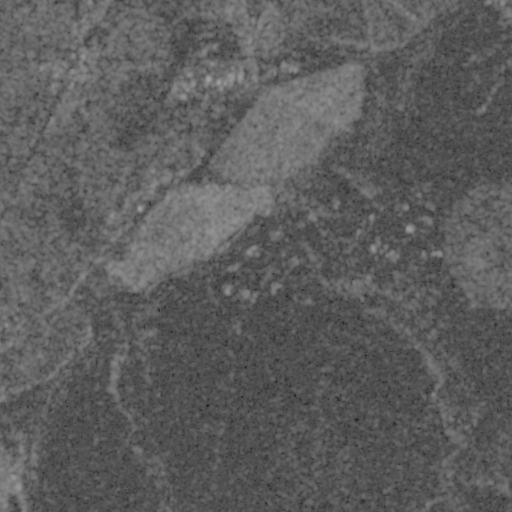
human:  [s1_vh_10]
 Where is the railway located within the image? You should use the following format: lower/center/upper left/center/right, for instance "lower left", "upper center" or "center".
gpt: The railway is located in the left of the image.
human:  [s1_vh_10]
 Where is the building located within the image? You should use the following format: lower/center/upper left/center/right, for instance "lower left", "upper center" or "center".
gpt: There is no building in the image.

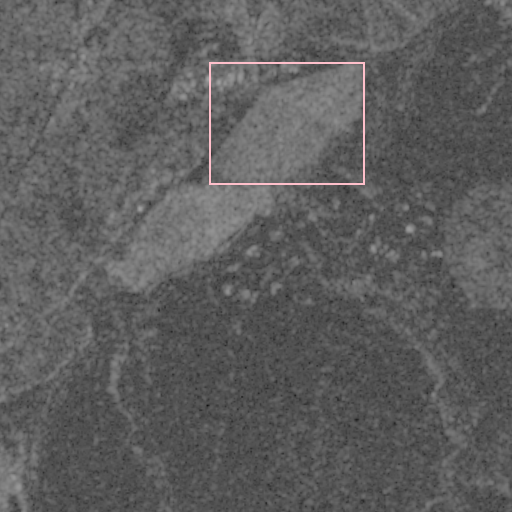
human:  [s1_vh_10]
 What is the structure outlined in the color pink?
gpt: The structure outlined in pink is a crop field.
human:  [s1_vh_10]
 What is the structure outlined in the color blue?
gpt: There is no blue outline.